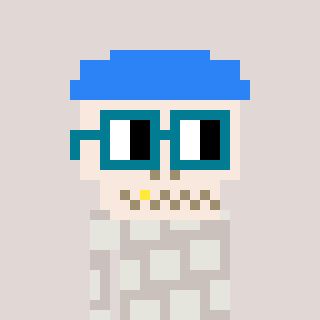
a pixel art character with square dark green glasses, a skeleton-hat-shaped head and a foggrey-colored body on a warm background